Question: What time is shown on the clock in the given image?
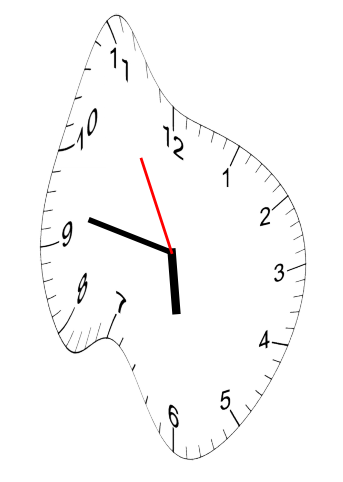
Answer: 05:46:55